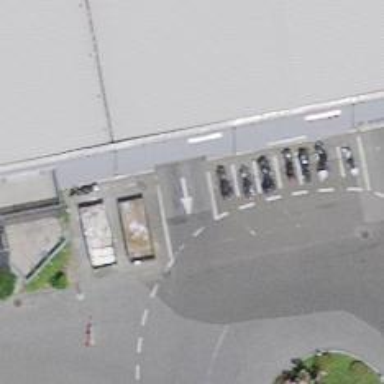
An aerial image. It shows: Parking entrance.